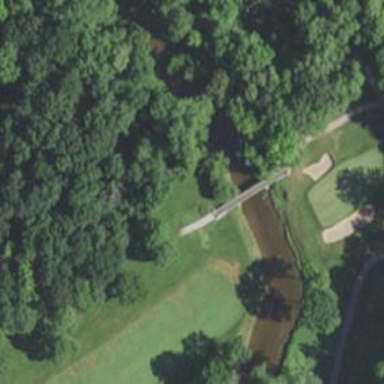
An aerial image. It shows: Service road designated as golf cart path.